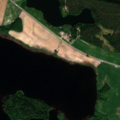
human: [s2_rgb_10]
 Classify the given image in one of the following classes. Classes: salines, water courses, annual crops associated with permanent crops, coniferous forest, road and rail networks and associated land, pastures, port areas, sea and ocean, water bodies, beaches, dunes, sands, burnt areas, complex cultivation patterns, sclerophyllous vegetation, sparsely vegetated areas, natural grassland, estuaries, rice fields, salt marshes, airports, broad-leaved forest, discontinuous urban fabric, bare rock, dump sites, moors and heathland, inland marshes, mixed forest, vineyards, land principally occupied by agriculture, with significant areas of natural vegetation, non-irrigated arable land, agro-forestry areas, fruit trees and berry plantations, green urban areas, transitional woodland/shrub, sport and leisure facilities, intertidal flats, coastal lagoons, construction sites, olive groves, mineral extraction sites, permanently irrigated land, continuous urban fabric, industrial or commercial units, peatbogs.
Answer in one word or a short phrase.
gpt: non-irrigated arable land, land principally occupied by agriculture, with significant areas of natural vegetation, coniferous forest, water bodies